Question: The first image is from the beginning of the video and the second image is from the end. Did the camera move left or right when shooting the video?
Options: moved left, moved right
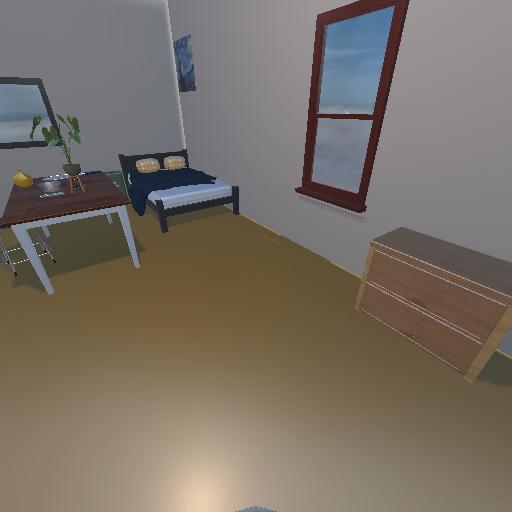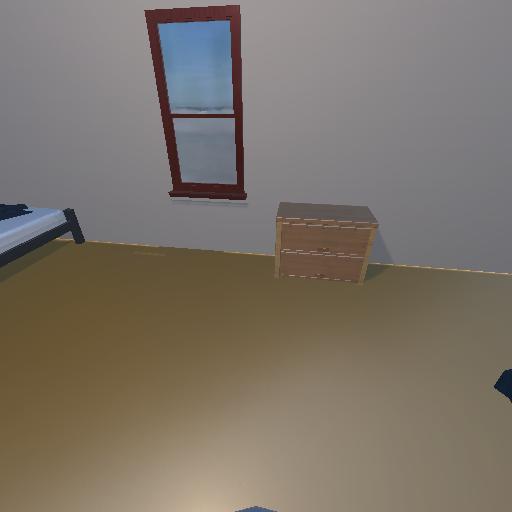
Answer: moved left